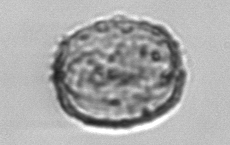
Label: Thalassiosira